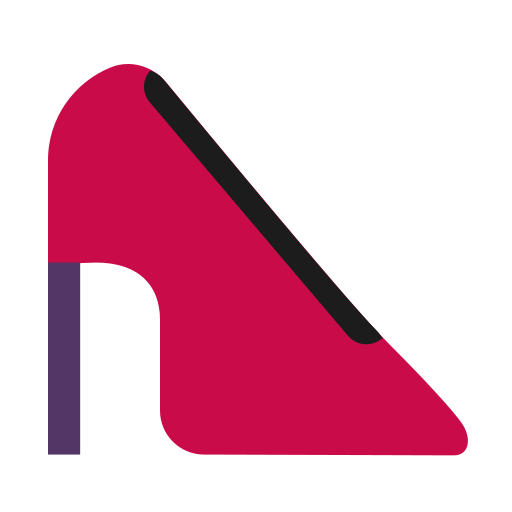
high heeled shoe flat